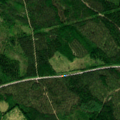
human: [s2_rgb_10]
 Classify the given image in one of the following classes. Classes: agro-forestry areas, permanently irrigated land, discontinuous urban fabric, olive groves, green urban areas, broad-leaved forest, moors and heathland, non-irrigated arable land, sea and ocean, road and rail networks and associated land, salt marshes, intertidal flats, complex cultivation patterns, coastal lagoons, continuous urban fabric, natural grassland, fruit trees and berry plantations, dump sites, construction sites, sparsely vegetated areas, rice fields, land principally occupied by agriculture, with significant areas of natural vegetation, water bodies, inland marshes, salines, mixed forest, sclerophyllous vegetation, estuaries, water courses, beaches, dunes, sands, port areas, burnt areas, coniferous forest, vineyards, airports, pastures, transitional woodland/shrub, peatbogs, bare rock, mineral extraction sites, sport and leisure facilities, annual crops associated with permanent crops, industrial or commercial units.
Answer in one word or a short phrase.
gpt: coniferous forest, mixed forest